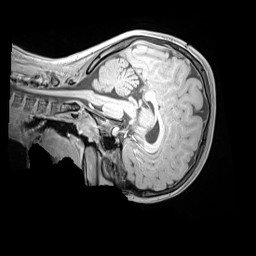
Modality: MP2RAGE
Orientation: sagittal
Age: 9
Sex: female
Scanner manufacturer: siemens
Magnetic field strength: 3 T
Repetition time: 4 s
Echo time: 0.00303 s